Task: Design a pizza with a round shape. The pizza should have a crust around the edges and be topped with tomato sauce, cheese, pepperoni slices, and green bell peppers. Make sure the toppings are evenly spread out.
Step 361:
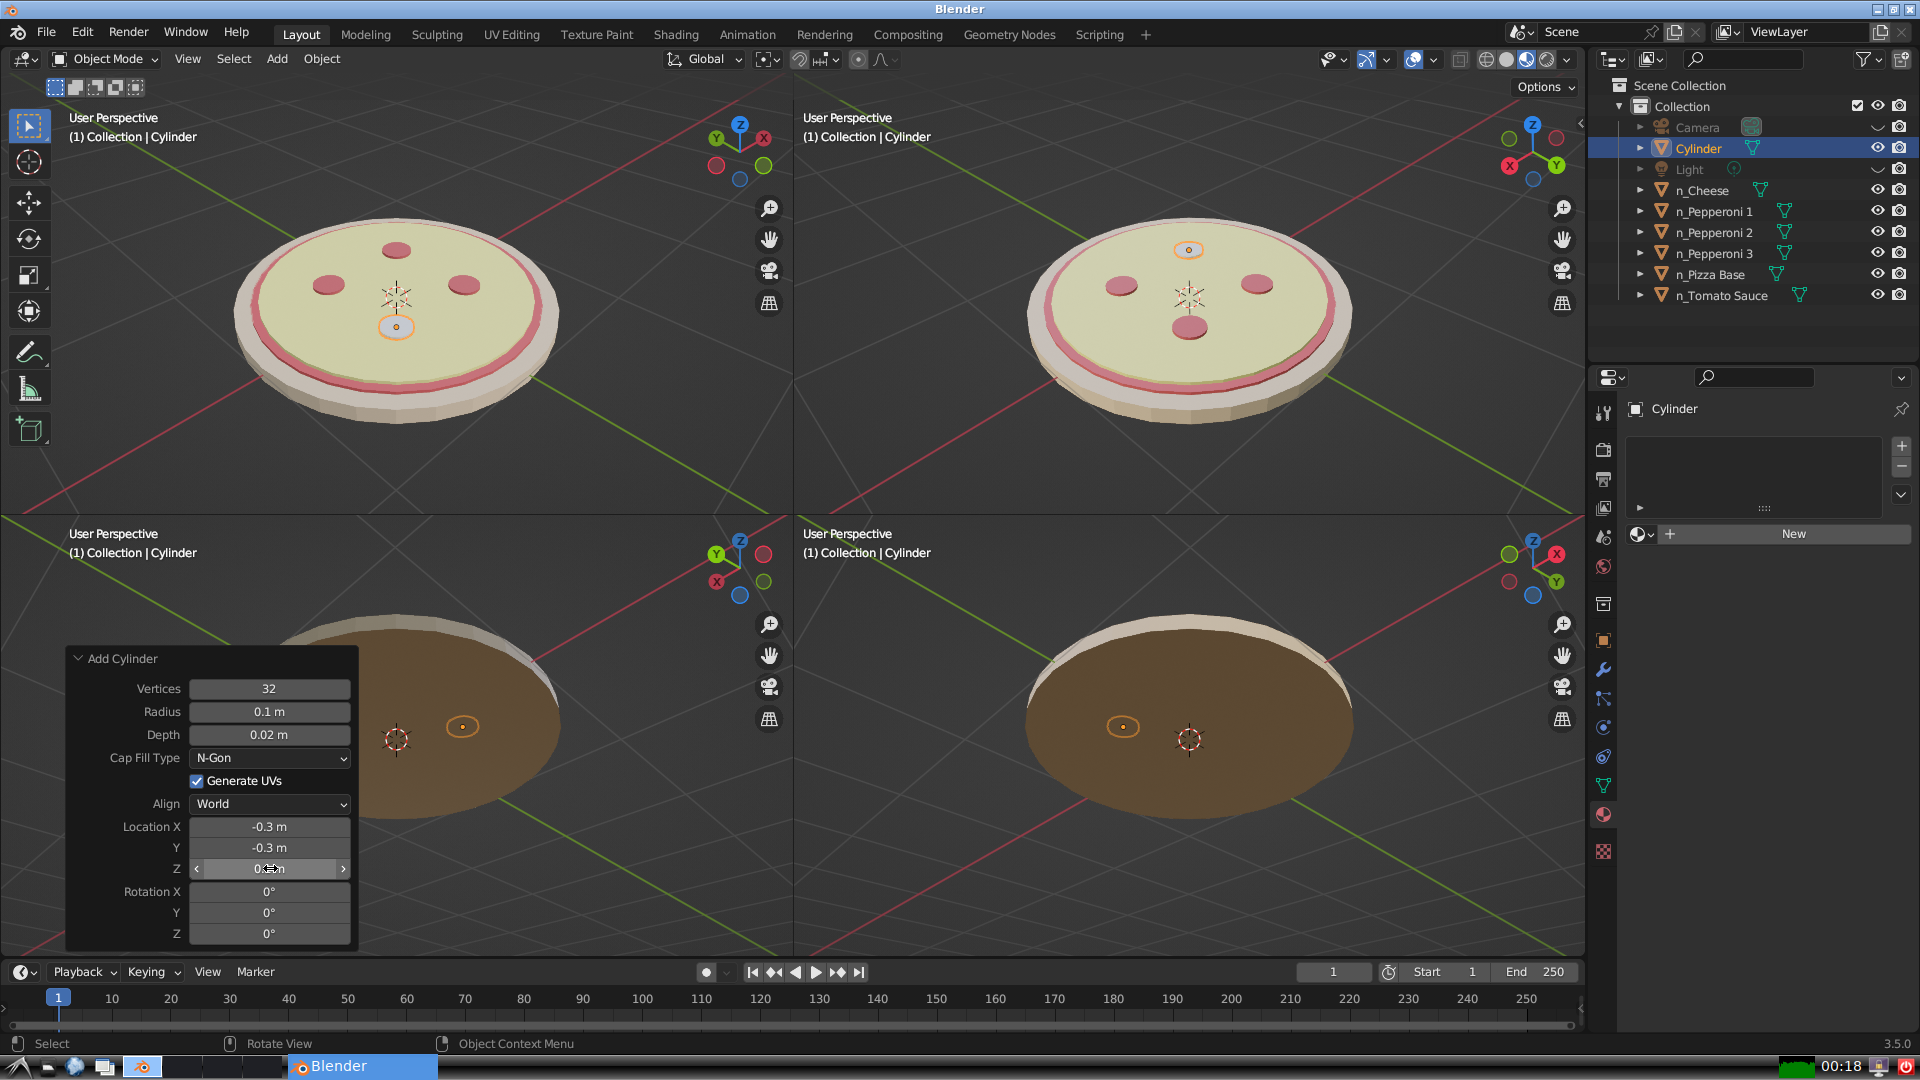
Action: {"mouse_move": [960, 540]}